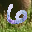
Label: 6